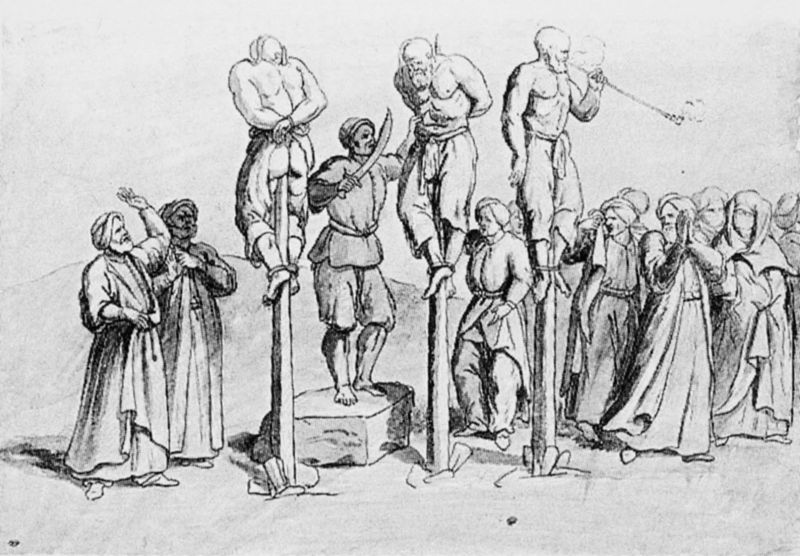
Titel: Die Pfahlmarter
Künstler: Jaques Carrey
Institution: Paris, Musée du Louvre
Schlagwörter: mann, menschen, männer, zeichnung, henker, hinrichtung, mensch, stein, tod, trauer, publikum, zuschauer, farblos, pfahle, rauchen, pfahl, seil, schwarz weiß, säbel, strafe, volk, bleistift, beten, schaulustige, turban, applaus, folter, spieß, truban, beifall, gepfählt, pfählen, däbel, gepfähöt, pfahlsitzen, bart menschen